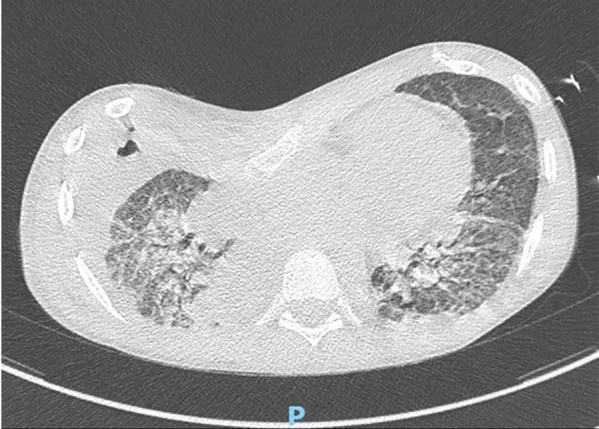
Persistence of ARDS and pulmonary bleeding in fifth postoperative days.
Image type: radiology (ct)